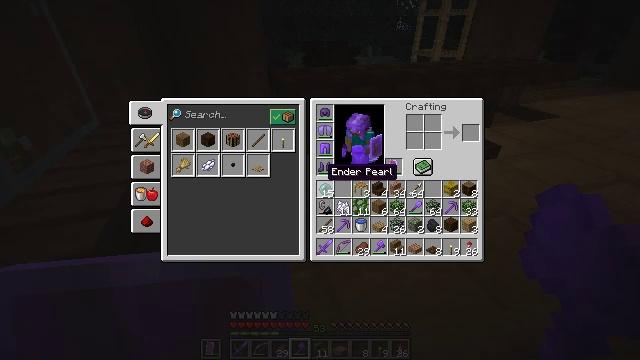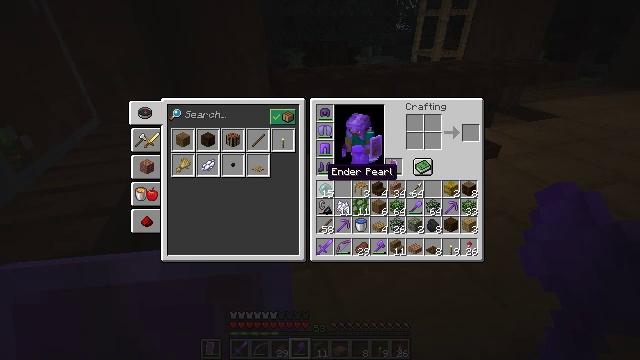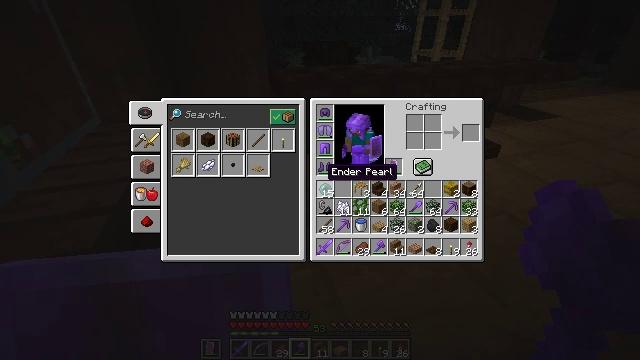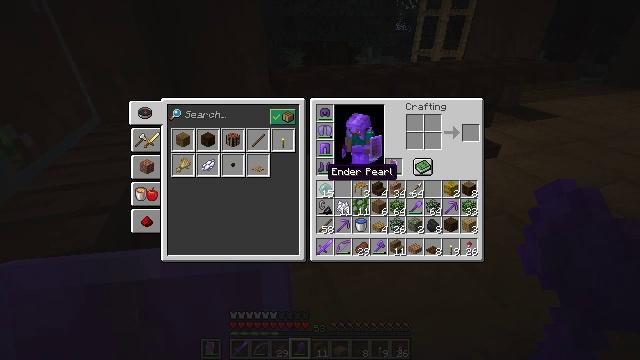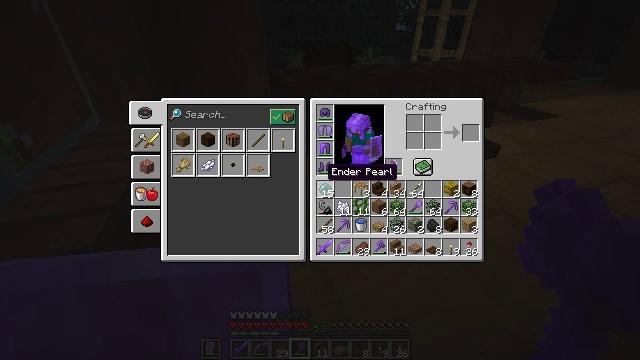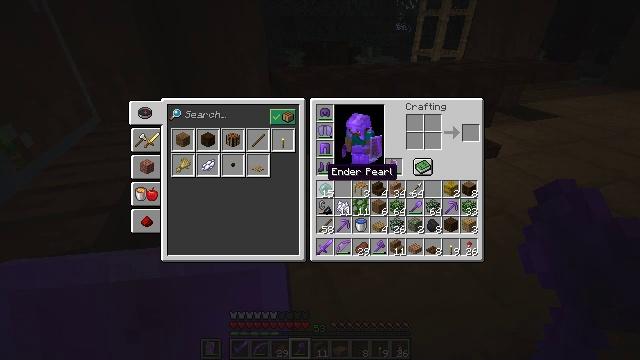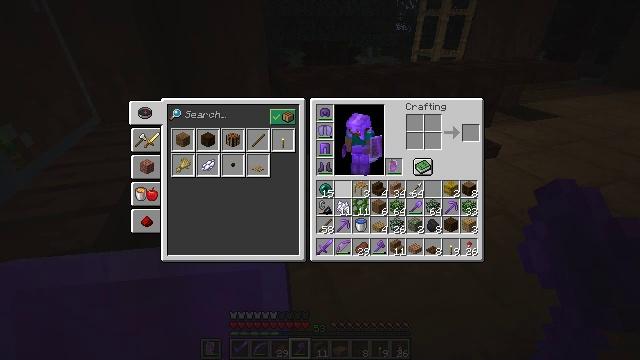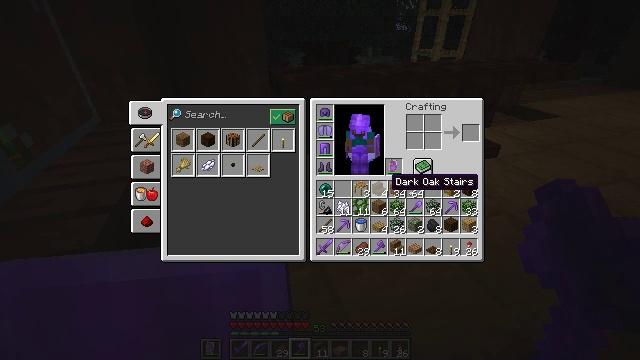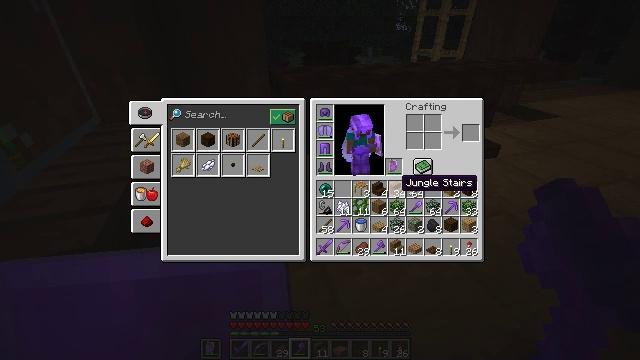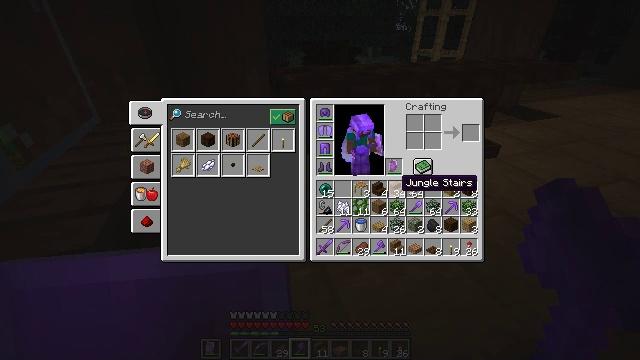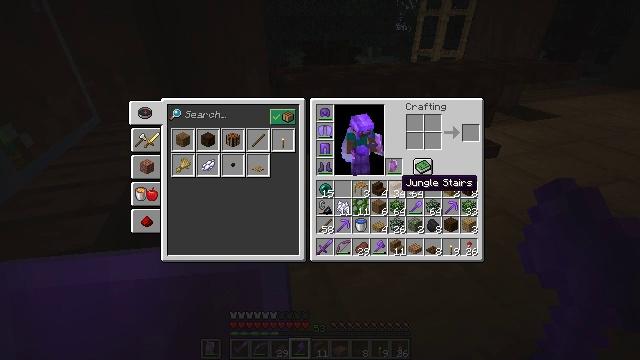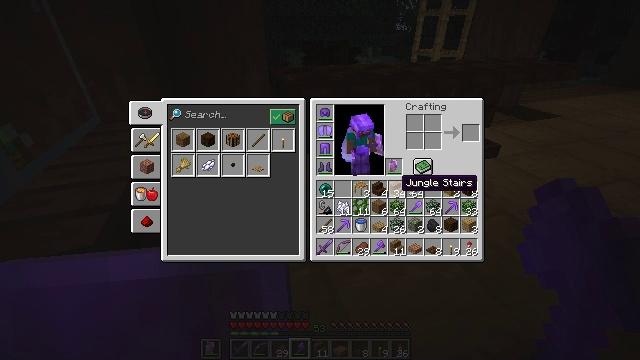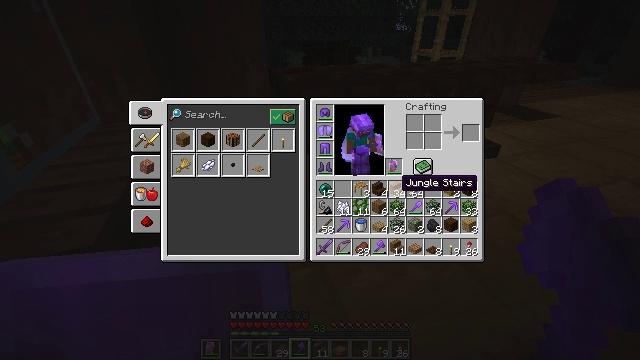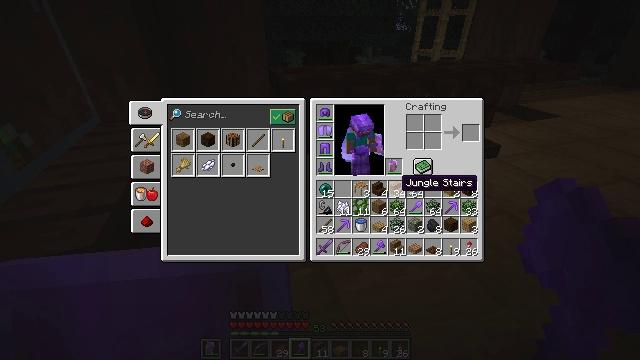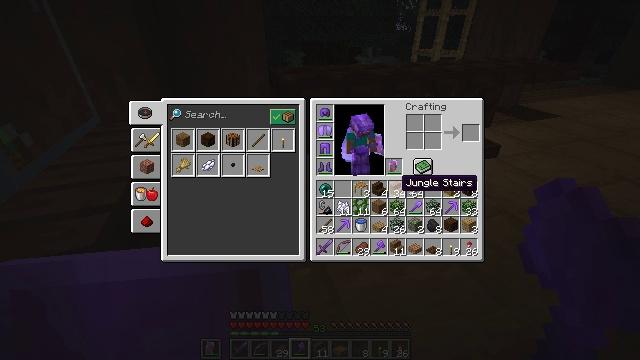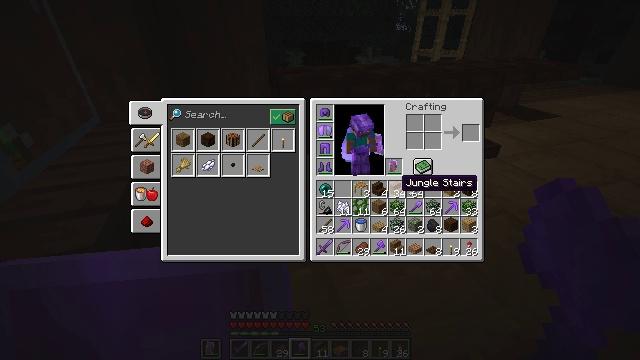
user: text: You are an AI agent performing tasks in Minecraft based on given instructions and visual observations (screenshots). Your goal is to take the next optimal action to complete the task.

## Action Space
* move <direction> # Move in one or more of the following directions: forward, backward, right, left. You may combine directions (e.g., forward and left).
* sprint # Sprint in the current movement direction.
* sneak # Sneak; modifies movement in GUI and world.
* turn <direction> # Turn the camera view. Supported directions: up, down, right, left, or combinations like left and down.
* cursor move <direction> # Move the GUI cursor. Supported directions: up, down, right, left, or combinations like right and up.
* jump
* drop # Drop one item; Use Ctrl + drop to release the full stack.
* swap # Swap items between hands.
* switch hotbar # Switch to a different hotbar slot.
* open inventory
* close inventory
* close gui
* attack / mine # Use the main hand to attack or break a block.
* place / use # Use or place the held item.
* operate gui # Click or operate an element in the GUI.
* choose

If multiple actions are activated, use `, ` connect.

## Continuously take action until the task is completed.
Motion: motion action
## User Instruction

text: Chop down the stripped oak log.
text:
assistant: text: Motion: open inventory
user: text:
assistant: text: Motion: open inventory
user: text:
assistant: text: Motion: no_op
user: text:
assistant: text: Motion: no_op
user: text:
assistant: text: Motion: no_op
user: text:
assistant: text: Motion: turn right
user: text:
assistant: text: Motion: turn right
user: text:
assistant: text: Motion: turn right
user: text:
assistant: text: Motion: no_op
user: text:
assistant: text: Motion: no_op
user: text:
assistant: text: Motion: no_op
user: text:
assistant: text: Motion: no_op
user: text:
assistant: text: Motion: no_op
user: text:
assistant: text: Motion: no_op
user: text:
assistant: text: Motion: no_op
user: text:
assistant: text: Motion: no_op
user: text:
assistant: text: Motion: no_op
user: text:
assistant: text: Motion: no_op
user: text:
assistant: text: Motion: no_op
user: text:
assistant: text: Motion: no_op
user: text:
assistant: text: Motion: no_op
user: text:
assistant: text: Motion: no_op
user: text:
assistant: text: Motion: attack / mine
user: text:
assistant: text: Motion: attack / mine
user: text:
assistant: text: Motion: attack / mine
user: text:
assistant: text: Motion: turn right and down
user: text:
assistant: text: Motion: turn right and down
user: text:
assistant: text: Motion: turn down
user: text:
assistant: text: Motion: no_op
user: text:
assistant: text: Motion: no_op